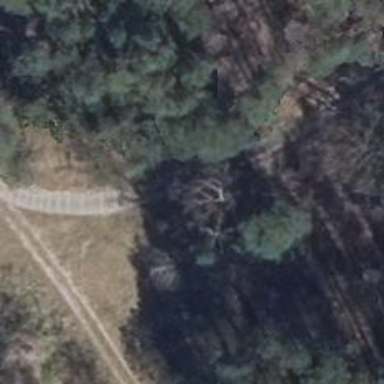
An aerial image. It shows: Sandy track with grade4 tracktype.